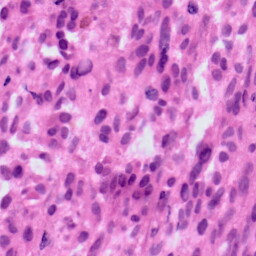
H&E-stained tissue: Skin